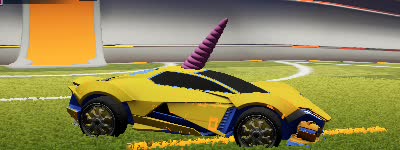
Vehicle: werewolf